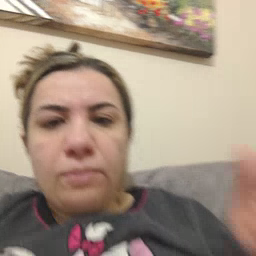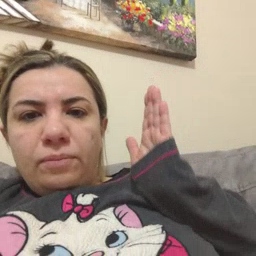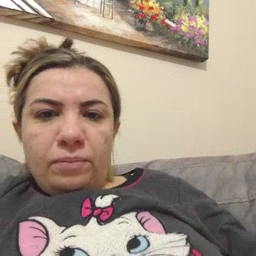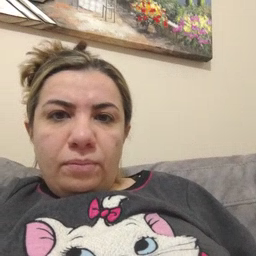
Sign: beside